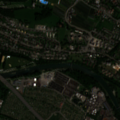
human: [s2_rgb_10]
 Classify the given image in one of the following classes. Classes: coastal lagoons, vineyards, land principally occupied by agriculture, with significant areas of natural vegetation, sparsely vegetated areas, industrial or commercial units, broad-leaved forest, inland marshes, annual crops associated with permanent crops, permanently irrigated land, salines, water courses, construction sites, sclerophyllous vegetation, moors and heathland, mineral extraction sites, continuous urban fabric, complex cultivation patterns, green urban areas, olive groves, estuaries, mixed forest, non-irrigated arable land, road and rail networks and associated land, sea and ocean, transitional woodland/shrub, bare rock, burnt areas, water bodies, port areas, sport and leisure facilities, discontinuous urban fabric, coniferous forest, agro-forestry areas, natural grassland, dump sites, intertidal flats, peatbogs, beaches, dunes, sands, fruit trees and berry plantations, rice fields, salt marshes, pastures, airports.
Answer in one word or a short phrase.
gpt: discontinuous urban fabric, industrial or commercial units, sport and leisure facilities, mixed forest